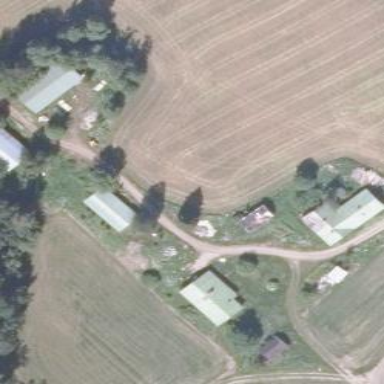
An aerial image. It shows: Farmyard area.